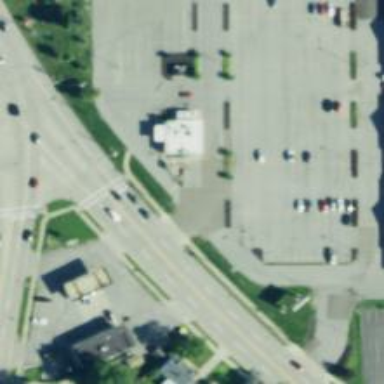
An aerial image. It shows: Tertiary road with separate sidewalk.